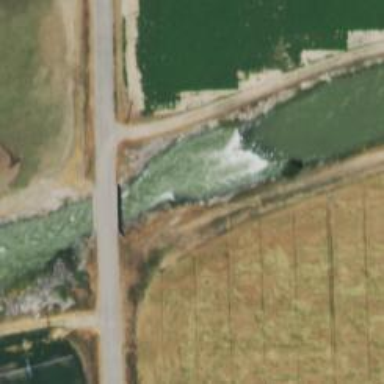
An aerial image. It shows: Canal.